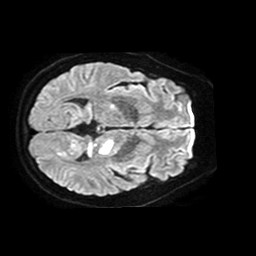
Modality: TRACE
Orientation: axial
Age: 41
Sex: male
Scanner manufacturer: philips
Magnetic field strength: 1.5 T
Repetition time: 3.879 s
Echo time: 0.09873 s